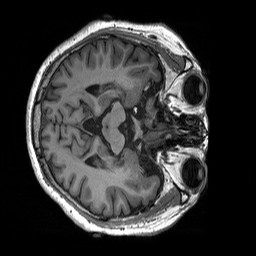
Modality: T1w
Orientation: axial
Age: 68
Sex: female
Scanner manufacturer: siemens
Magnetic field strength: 3 T
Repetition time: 2.5 s
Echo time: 0.00248 s